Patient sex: M
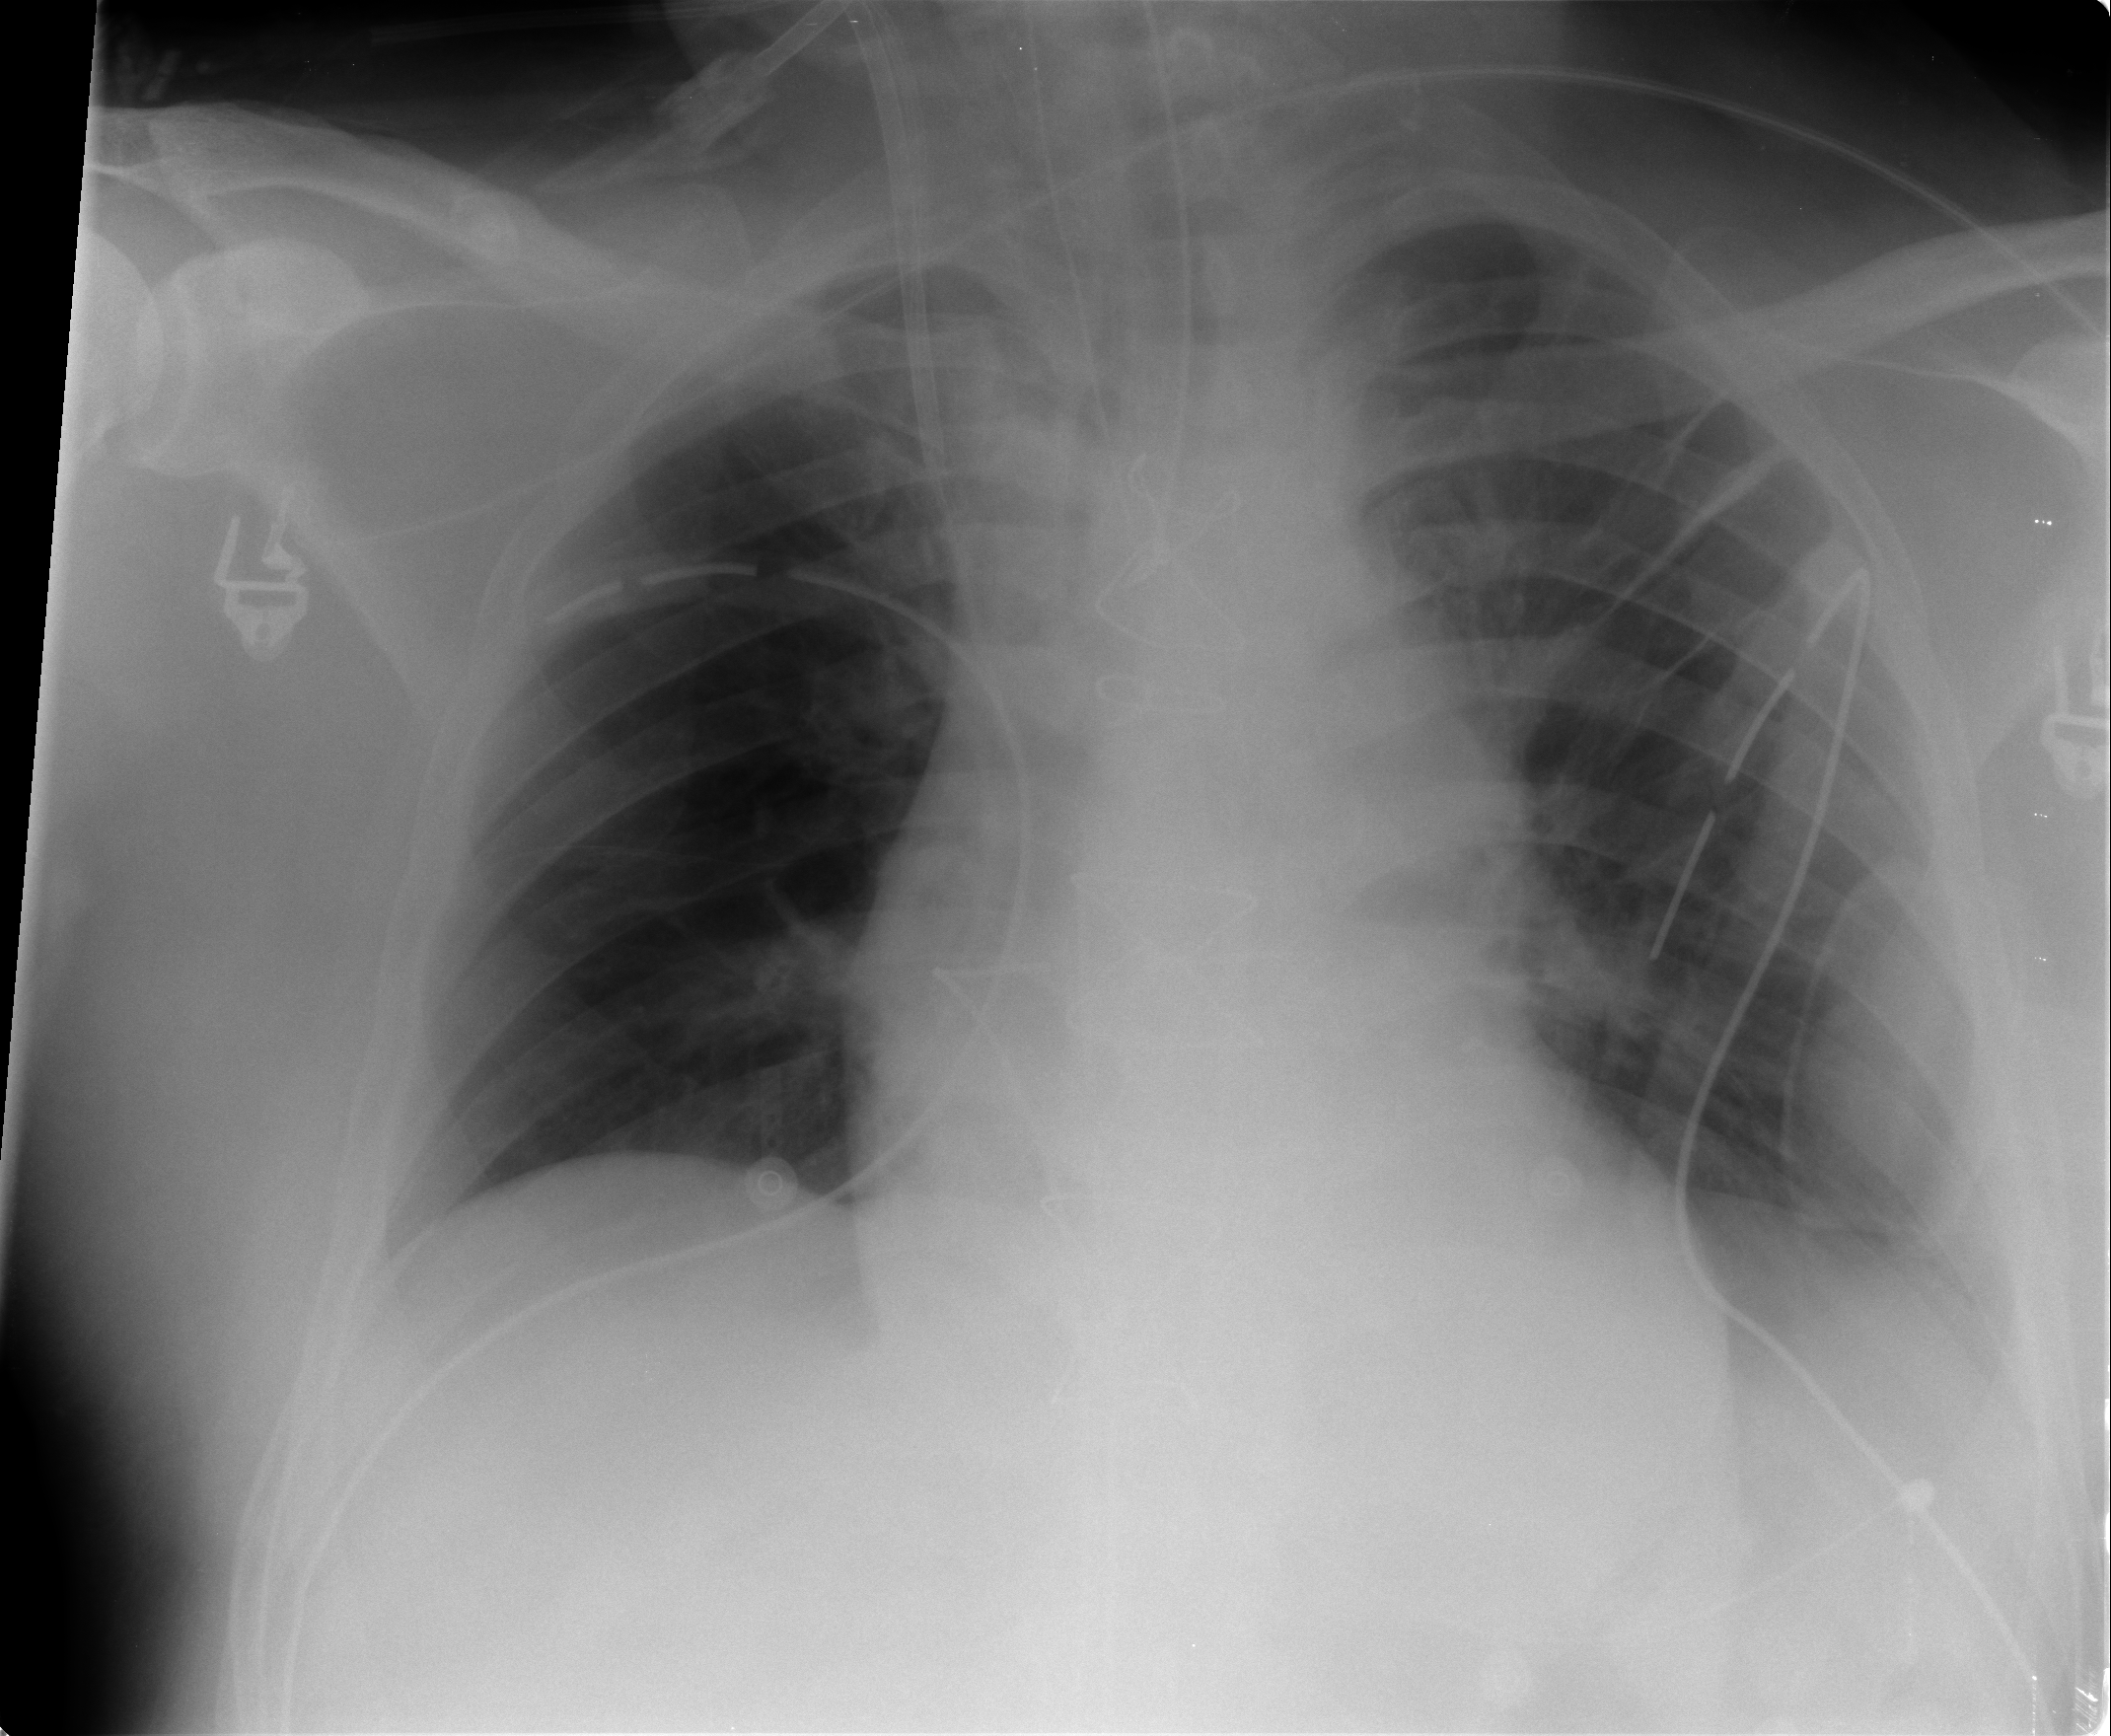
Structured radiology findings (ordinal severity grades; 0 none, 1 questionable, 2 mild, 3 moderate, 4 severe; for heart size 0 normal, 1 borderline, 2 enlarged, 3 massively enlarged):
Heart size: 0
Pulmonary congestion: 0
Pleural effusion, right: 0
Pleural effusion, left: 1
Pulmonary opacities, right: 0
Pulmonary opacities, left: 0
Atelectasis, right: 0
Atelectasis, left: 2